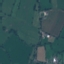
Land use / land cover: Pasture